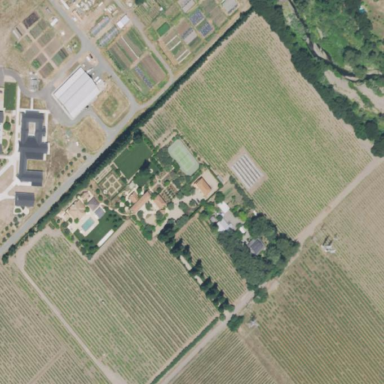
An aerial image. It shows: Vineyard where grapes are grown.